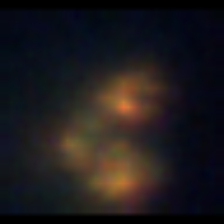
Taxon: Unknown_detritus
Group: Unknown